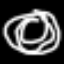
Label: donut